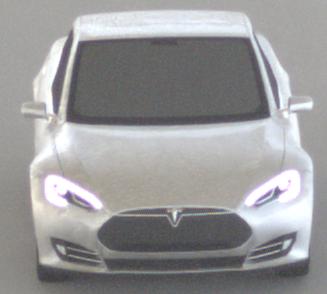
Make: Tesla
Model: Model S 60
Detailed model: Model S
Model produced from: 2013/10
Model produced until: 2014/10
Doors: 5
Color: white
Road condition: dry road
Daytime: morning or afternoon
Contrast: low contrast